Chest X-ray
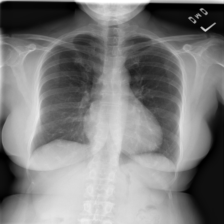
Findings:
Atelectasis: negative
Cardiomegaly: positive
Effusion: negative
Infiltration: negative
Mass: negative
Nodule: negative
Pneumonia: negative
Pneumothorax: negative
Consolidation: negative
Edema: negative
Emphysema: negative
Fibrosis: negative
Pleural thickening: negative
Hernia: negative